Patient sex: M
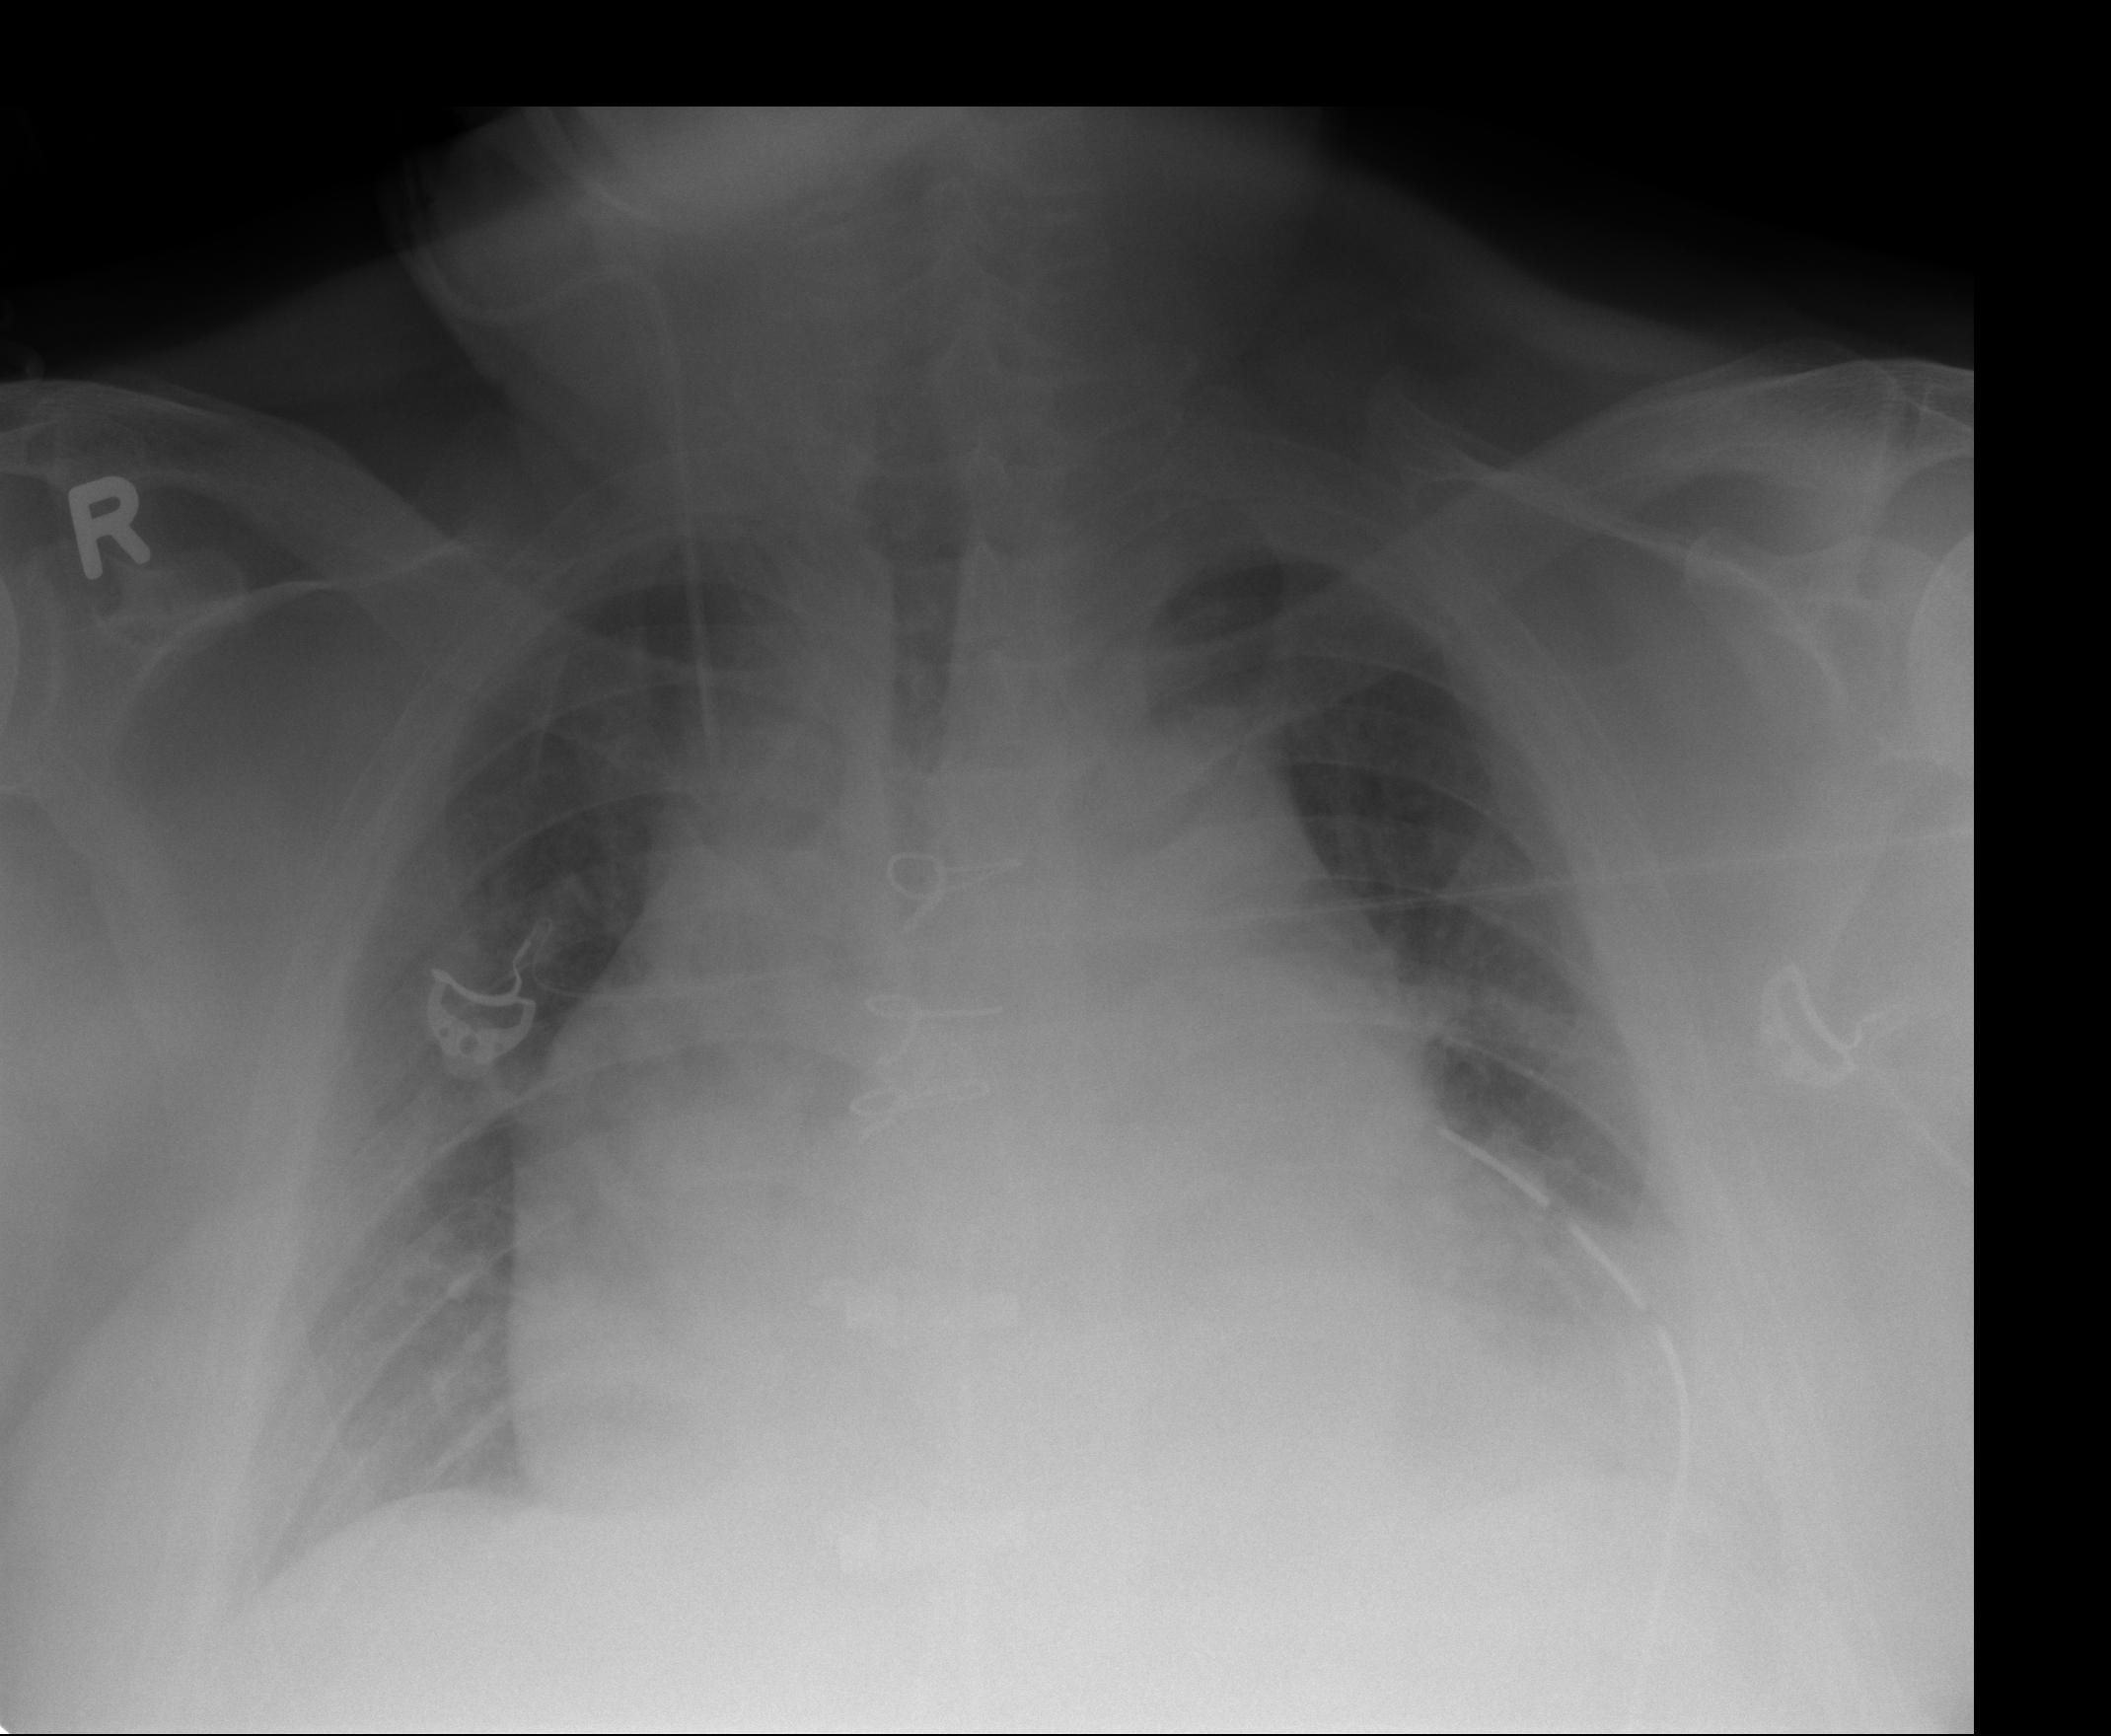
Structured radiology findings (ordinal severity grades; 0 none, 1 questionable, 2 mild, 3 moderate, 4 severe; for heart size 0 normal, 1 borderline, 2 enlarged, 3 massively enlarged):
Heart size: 3
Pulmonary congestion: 1
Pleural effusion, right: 1
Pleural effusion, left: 2
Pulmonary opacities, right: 0
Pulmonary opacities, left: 0
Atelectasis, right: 2
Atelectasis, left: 2